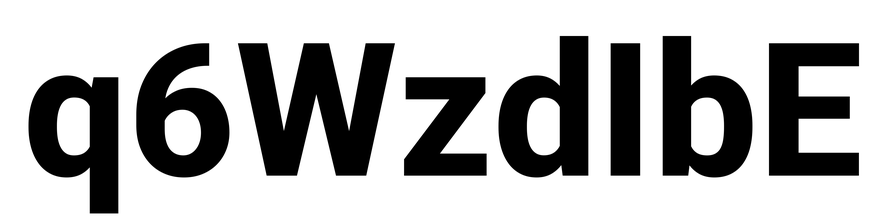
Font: Roboto_ExtraBold